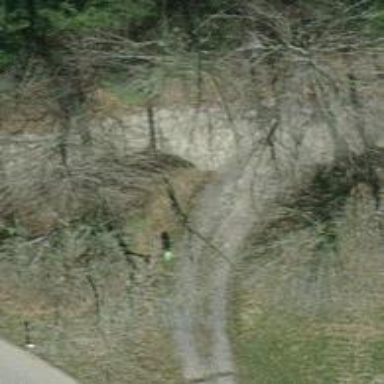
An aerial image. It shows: Track with grade 2 gravel surface.